Question: I have a table with some fields i want to update all the colums in a particular row, how we can do this?
I want to update this array of data into the table
'''
$travel_details=array(
'userprofile_id'=>$upid,
'day'=>$data['day'],
'dayNumeric'=>$daynum,
'morning_route'=>$morning_route,
'morning_time'=>$morning_time,
'evening_route'=>$evening_route,
'evening_time'=>$evening_time,
'traveller' =>$traveller
);
'''
i use one code with some conditions
'''
$this->Singleroute->updateAll($travel_details,array('Singleroute.userprofile_id'=>$upid,'Singleroute.daynumeric'=>$daynum,
'Singleroute.day'=>$data['day']));
'''
but this code is not working..is there any way to update al;l the fields in a row?

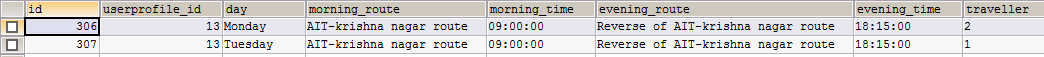
Answer: $travel_details should be like this
'''
$travel_details['Singleroute']=array(
'userprofile_id'=>$upid,
'day'=>$data['day'],
'dayNumeric'=>$daynum,
'morning_route'=>$morning_route,
'morning_time'=>$morning_time,
'evening_route'=>$evening_route,
'evening_time'=>$evening_time,
'traveller' =>$traveller
);
'''
you need to specify the model in fields array.
NOw run your query
'''
$this->Singleroute->updateAll($travel_details,array('Singleroute.userprofile_id'=>$upid,'Singleroute.daynumeric'=>$daynum,
'Singleroute.day'=>$data['day']));
'''
Read more for saving data here
<URL>